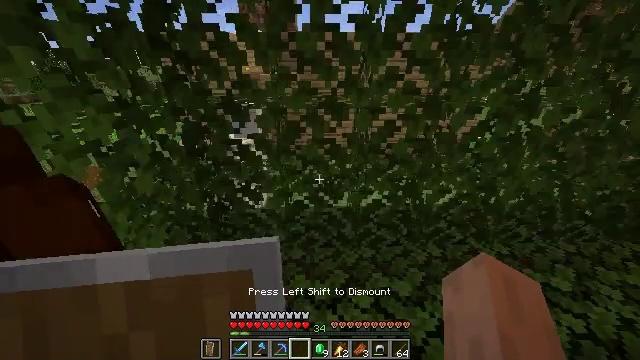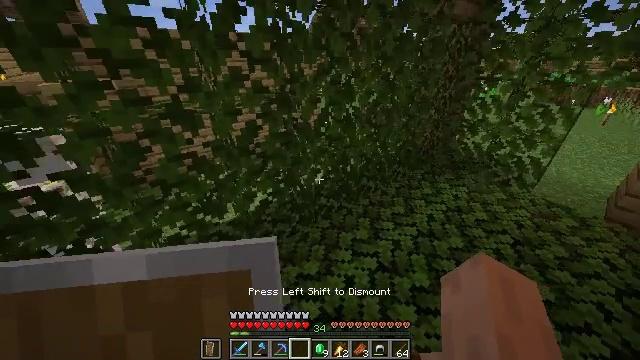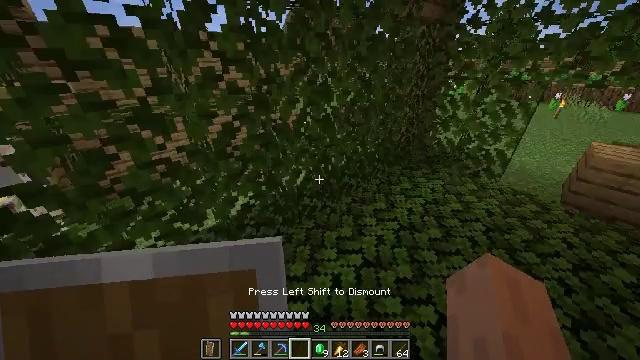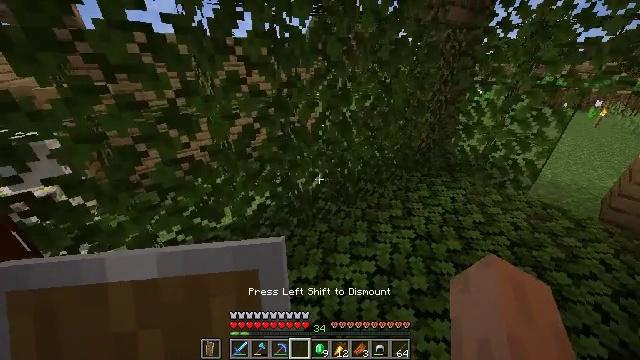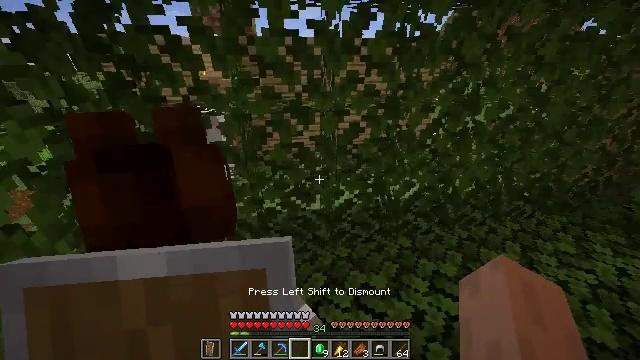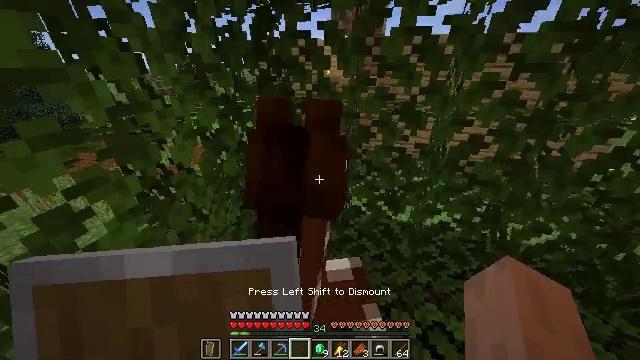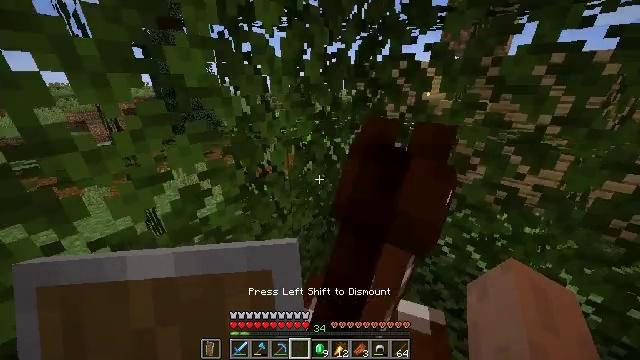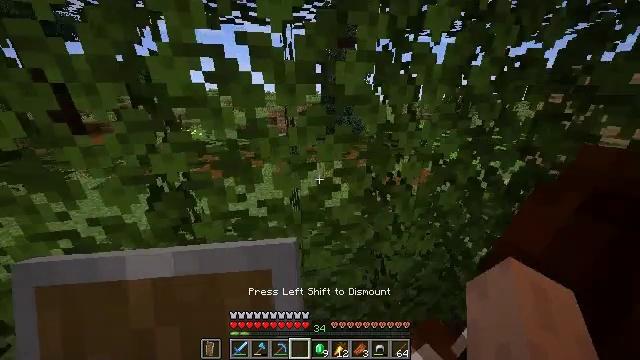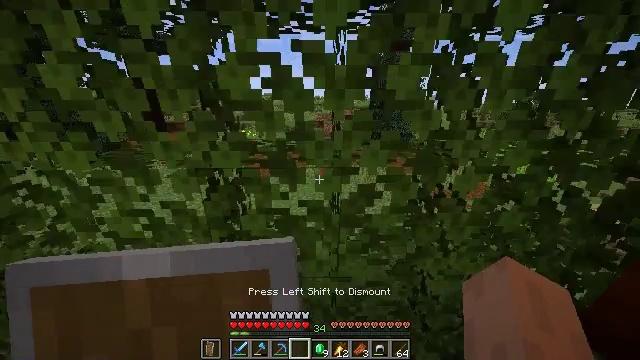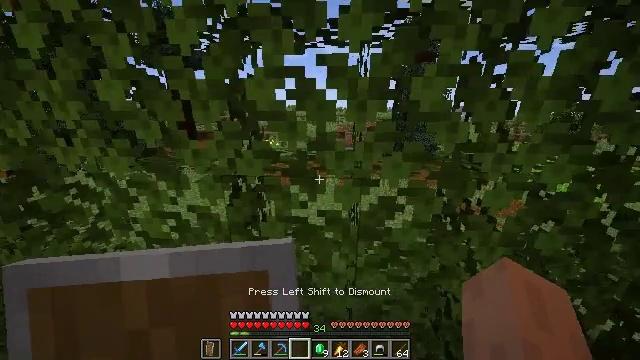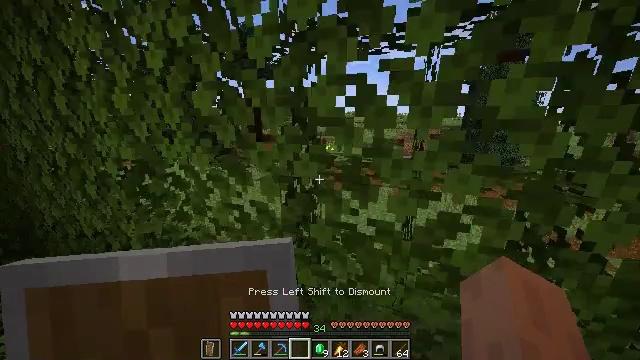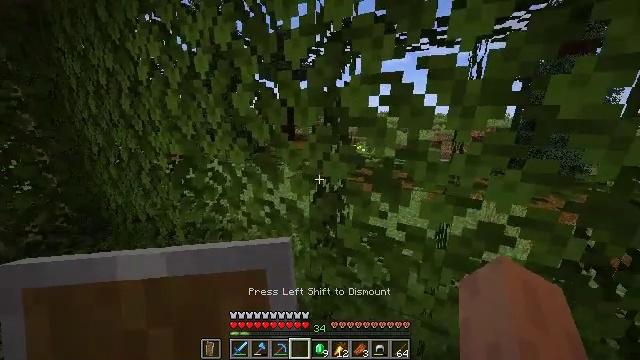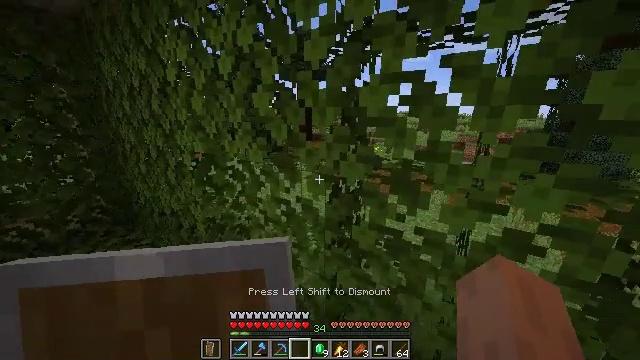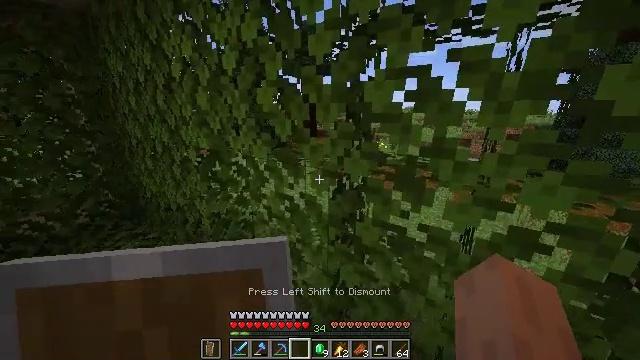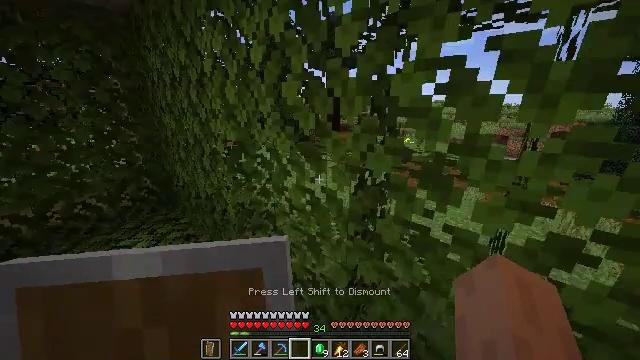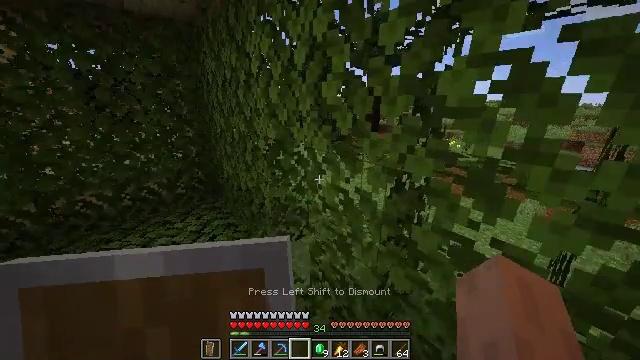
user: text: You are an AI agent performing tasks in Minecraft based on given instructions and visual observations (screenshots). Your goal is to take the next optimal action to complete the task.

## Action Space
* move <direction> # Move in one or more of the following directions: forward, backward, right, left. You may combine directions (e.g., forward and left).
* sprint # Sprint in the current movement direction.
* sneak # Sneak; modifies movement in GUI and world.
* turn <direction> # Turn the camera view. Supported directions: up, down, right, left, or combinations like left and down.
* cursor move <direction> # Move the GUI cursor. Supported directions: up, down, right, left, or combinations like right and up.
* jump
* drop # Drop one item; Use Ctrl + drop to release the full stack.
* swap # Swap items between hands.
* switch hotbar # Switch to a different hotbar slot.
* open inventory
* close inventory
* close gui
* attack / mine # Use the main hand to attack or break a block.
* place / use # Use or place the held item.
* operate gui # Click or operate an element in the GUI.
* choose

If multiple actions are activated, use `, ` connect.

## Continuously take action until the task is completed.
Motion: motion action
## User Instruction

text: Mine oak leaves.
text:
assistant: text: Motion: move forward, sprint, turn right
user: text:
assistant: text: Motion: move forward, sprint
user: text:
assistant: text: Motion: move forward, sprint, turn left
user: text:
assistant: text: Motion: move forward, sprint, turn left
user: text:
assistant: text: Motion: move forward and move left, sprint, turn left
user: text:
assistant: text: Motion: move forward and move left, sprint, turn left and up, open inventory
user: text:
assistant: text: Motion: move forward and move left, sprint, turn left and up, open inventory
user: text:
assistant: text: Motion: move forward and move left, sprint, turn left and up, open inventory
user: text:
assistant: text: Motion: move forward and move left, sprint, turn left and up, open inventory
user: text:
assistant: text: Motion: move forward and move left, sprint, turn left and up
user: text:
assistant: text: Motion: move forward and move left, sprint, turn left
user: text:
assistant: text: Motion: move forward and move left, sprint
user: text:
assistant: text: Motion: move forward and move left, sprint, turn left and down
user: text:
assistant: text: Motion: move forward and move left, sprint, turn left and down, jump
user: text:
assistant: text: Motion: move forward and move left, sprint, turn left, jump
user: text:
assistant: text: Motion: move forward and move left, sprint, turn left, jump, close inventory
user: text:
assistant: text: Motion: move forward and move left, sprint, turn left, jump, close inventory
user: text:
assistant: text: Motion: move forward and move left, sprint, turn left, jump, close inventory
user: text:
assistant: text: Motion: move forward and move left, sprint, turn left and up, close inventory
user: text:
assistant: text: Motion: move forward and move left, sprint, close inventory
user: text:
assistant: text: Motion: move forward and move left, sprint
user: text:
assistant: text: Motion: move forward and move left, sprint
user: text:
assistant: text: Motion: move forward and move left, sprint
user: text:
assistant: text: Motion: move forward and move left, sprint, turn left, open inventory
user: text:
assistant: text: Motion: move forward and move left, sprint, turn left, open inventory
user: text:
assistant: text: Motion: move forward and move left, sprint, turn left and down, open inventory
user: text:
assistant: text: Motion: move forward and move left, sprint, turn left, open inventory
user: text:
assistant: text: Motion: move forward and move left, sprint, turn left, open inventory
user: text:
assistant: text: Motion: move forward and move left, sprint, jump, open inventory
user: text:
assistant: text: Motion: move forward and move left, sprint, jump, open inventory